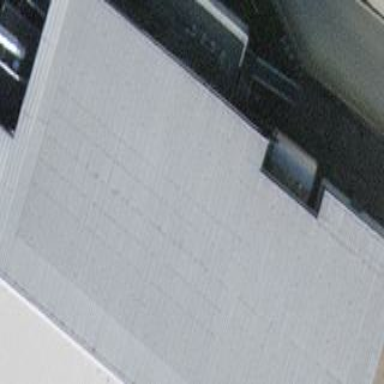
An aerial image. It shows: View of roof of building.